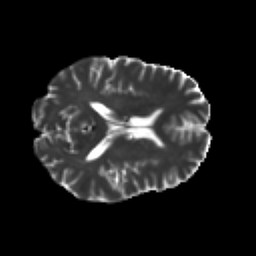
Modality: T2w
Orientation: axial
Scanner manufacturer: ge
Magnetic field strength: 3 T
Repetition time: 8.8 s
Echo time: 0.085 s